Brain MRI, t1w sequence, axial 2D slice.
Patient: age 29, sex M, weight 78 kg, height 1.78 m
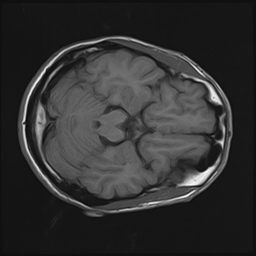